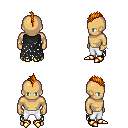
a pixel art fantasy rpg character, male body template, human, tanned skin, black tattered cape, white pants, dark blonde mohawk hairstyle, bracelets, gold boots, four views (front, back, left, right), 2x2 character sprite sheet, small pixel art, hard edges, no anti-aliasing